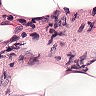
Metastatic tissue present: no